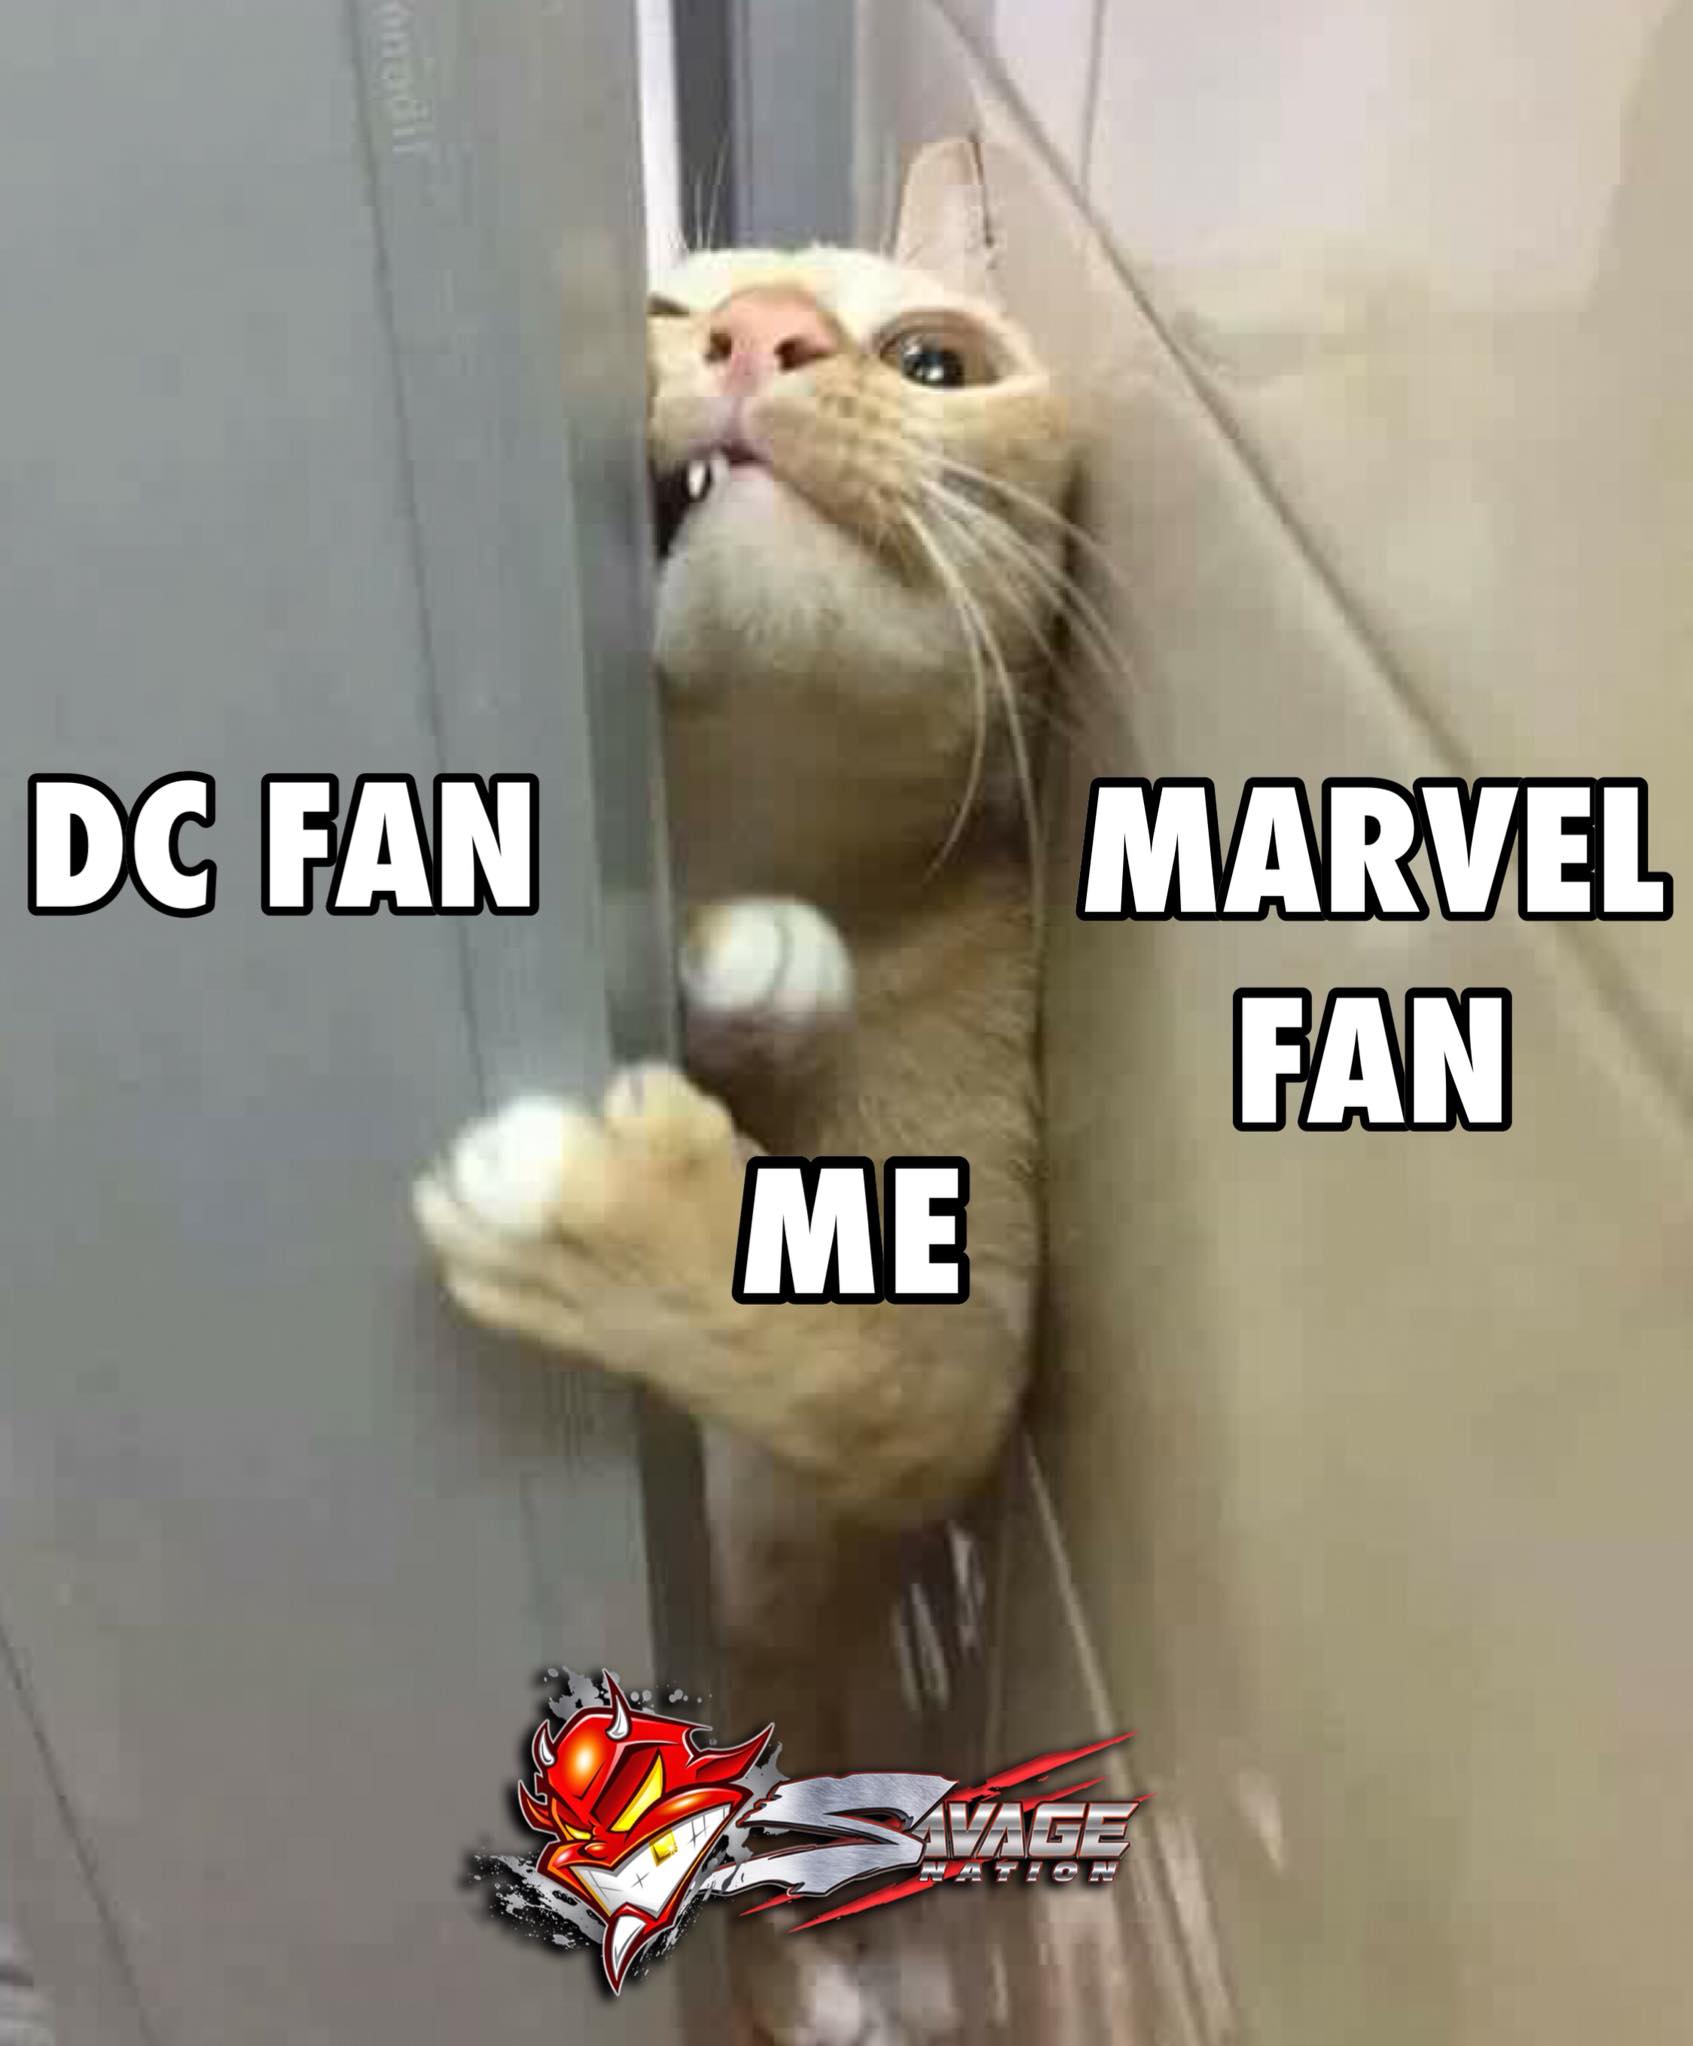
Caption: DC FAN   ME  MARVEL FAN
Label: non-hate